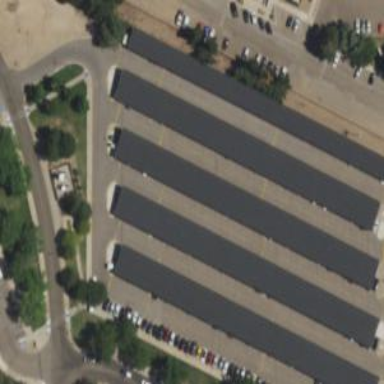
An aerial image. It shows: Building designed as parking shelter.